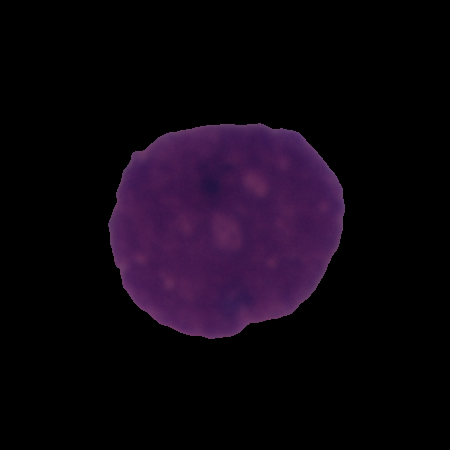
Label: cancer